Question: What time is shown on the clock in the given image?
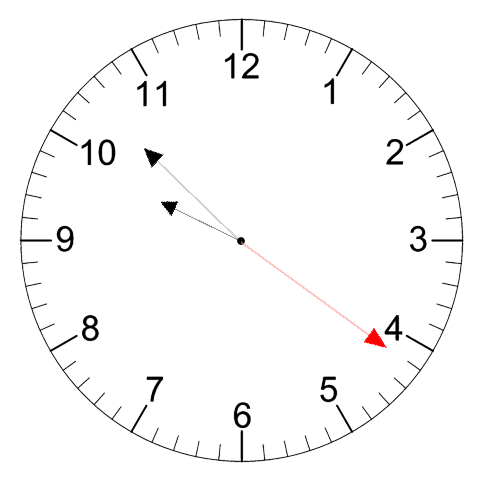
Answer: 09:52:21